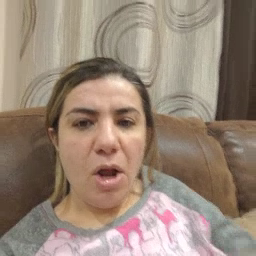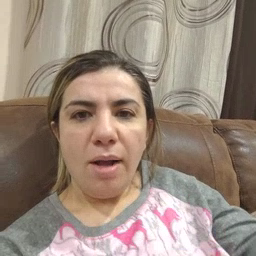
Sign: hungry